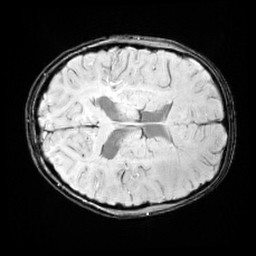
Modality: SWI
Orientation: axial
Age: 12
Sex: male
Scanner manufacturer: siemens
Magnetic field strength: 3 T
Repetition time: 0.027 s
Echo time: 0.02 s